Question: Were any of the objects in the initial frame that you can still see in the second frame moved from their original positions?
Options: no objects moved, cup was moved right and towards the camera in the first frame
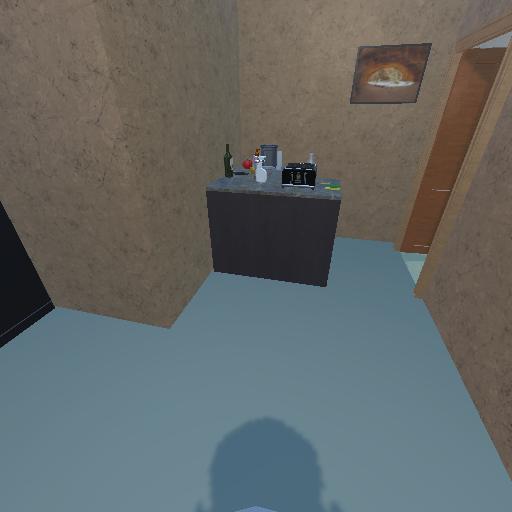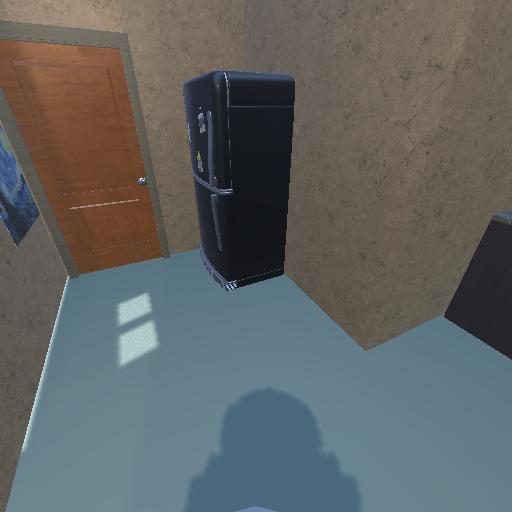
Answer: no objects moved